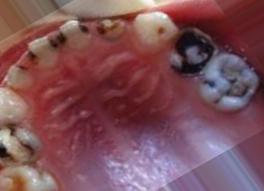
Condition: Caries